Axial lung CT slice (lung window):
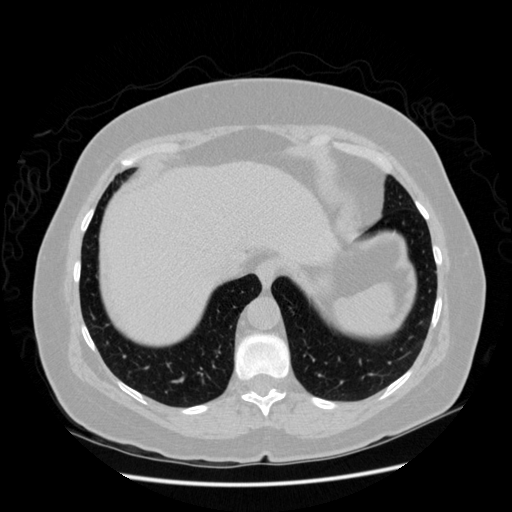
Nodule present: no